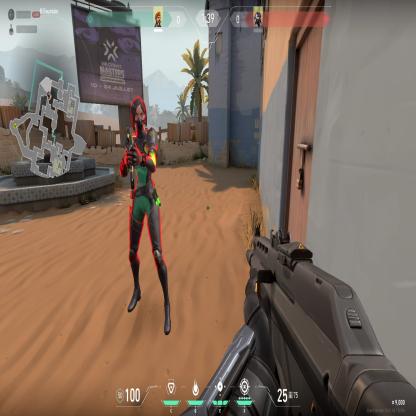
Label: enemy